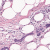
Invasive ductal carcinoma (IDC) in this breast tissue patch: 0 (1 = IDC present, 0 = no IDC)